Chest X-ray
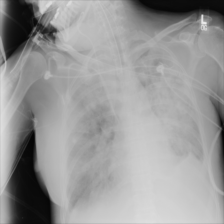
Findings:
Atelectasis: negative
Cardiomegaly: negative
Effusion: negative
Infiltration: negative
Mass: negative
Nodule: positive
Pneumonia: negative
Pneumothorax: negative
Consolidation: negative
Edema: negative
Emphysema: negative
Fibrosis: negative
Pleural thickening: negative
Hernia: negative